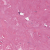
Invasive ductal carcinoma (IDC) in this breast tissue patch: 0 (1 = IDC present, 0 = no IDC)